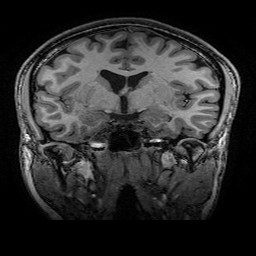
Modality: T1w
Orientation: sagittal
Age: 19
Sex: female
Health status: healthy
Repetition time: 2.53 s
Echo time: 0.0034 s